Field crop: tomato
Growth stage: 1
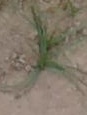
Species: cyperus